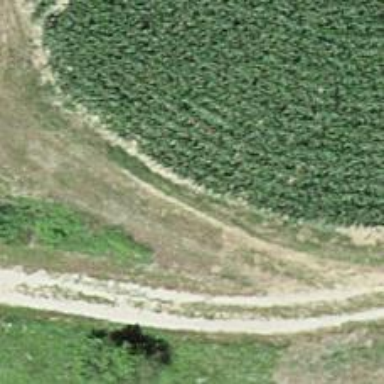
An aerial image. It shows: Track with very rough surface.